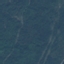
Land use / land cover class: Forest